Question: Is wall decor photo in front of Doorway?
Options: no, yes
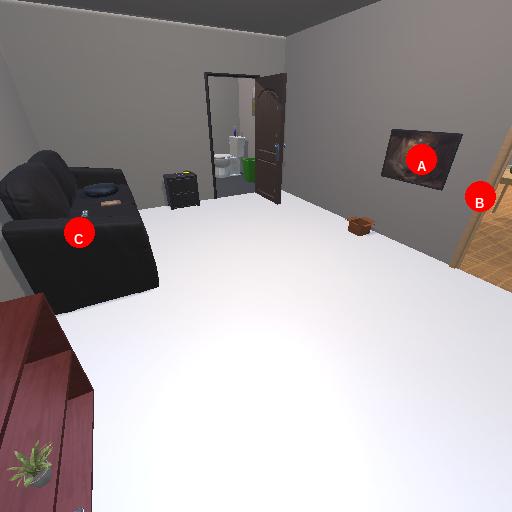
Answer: no